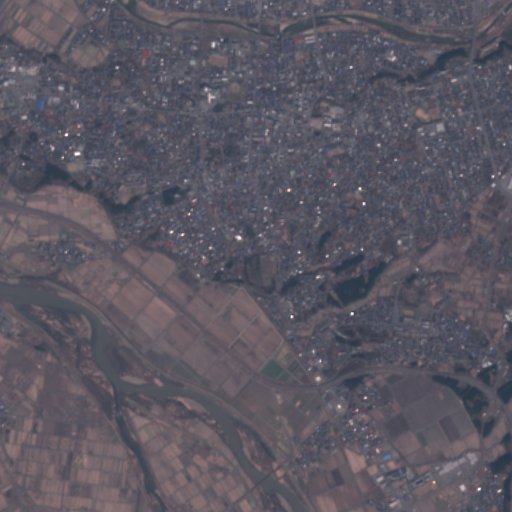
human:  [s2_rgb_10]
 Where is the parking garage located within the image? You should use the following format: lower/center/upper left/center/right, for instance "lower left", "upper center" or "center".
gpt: The parking garage is located in the upper center of the image.
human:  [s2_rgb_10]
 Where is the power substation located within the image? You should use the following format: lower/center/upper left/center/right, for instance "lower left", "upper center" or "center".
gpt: The power substation is located in the center of the image.
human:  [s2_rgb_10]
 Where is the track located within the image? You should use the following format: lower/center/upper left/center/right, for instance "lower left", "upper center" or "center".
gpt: The track is located in the upper center of the image.
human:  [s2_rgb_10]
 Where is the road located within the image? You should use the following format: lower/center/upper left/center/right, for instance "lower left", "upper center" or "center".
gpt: There is no road in the image.